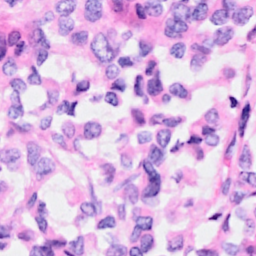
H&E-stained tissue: Breast